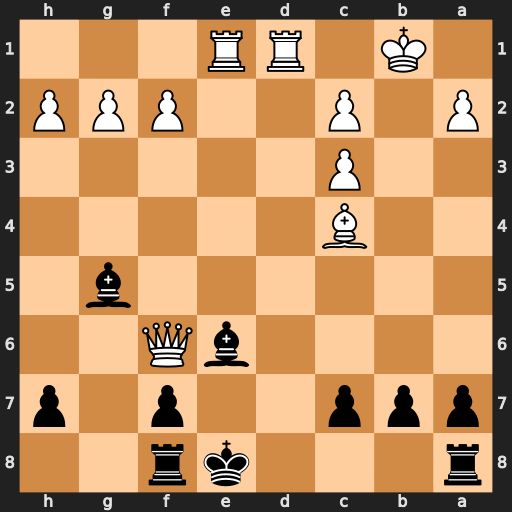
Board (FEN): r3kr2/ppp2p1p/4bQ2/6b1/2B5/2P5/P1P2PPP/1K1RR3
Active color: b
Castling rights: q
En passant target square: -
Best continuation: Bxf6 Bxe6 fxe6